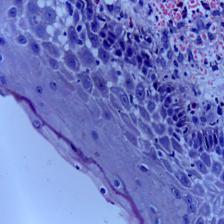
Diagnosis: Normal